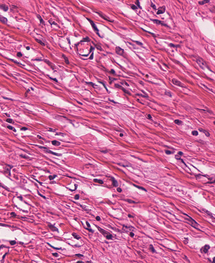
Tumor epithelial tissue: no
Tumor-associated stroma tissue: yes
Normal tissue: no